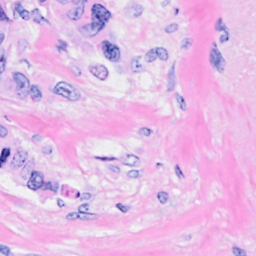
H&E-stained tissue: Breast